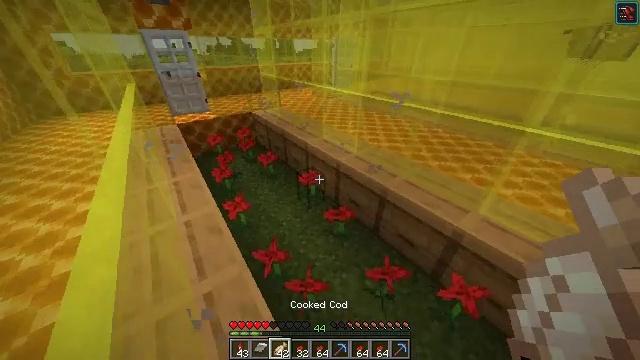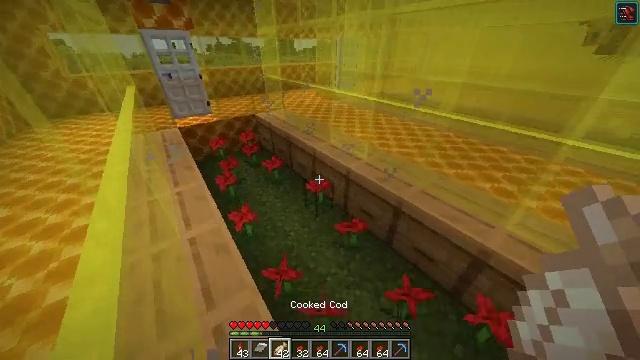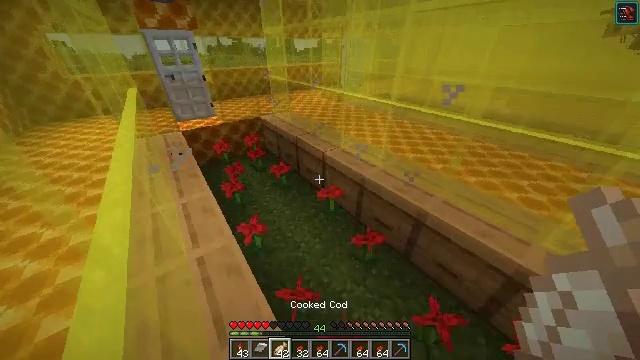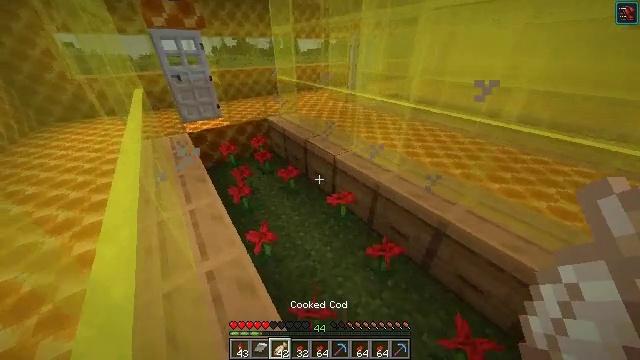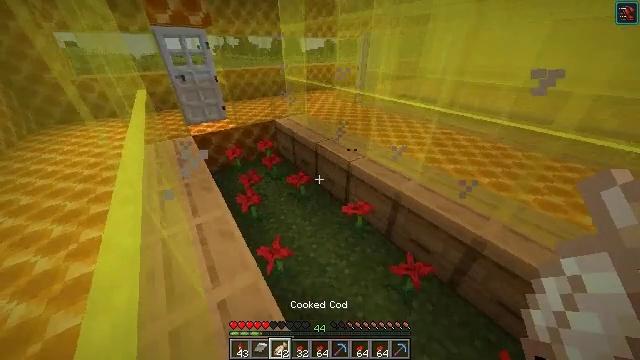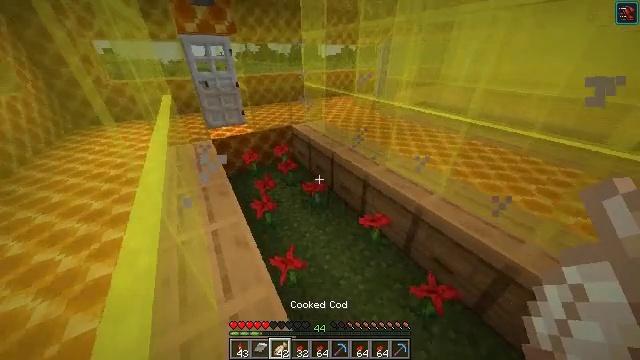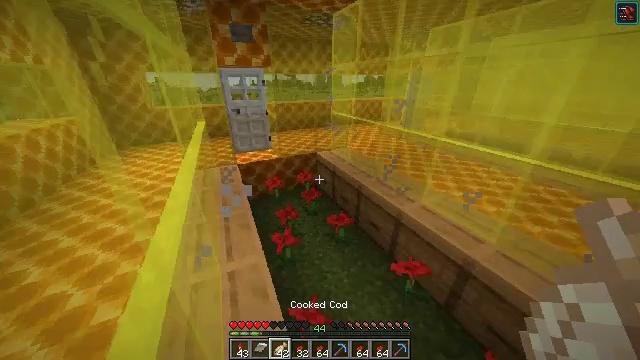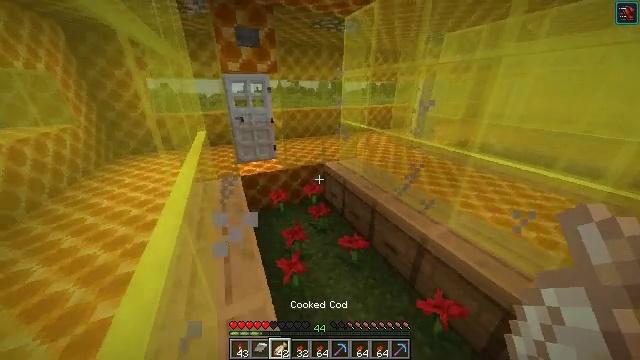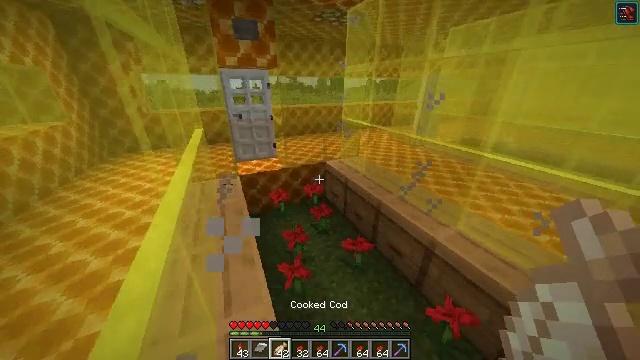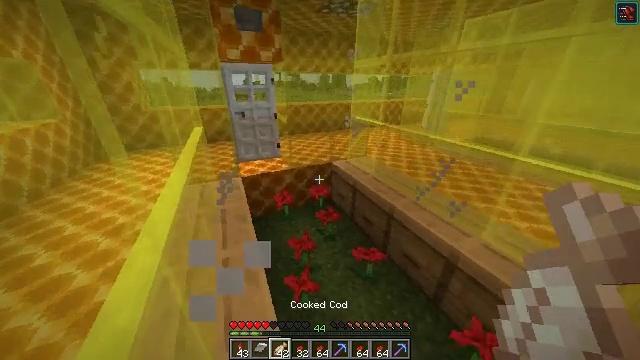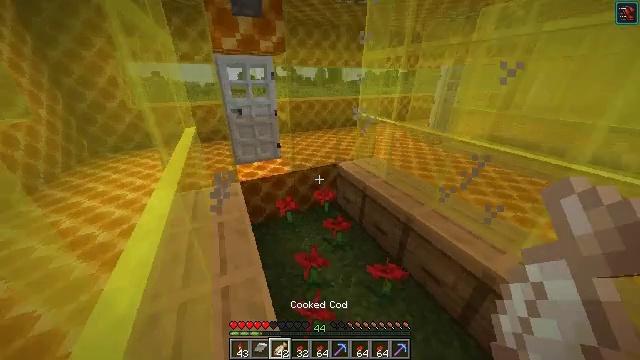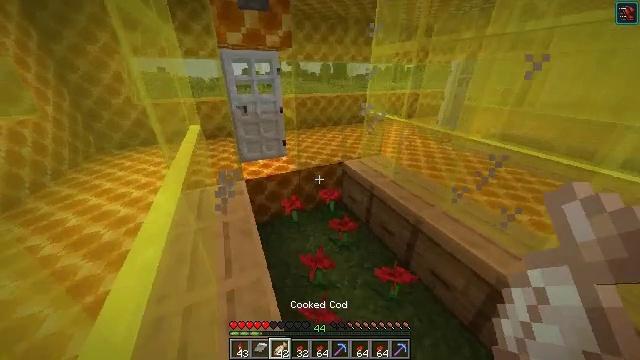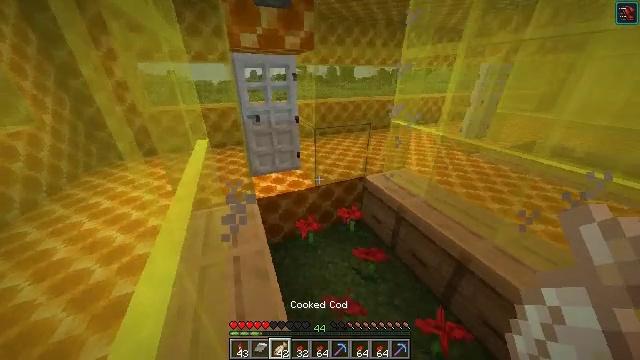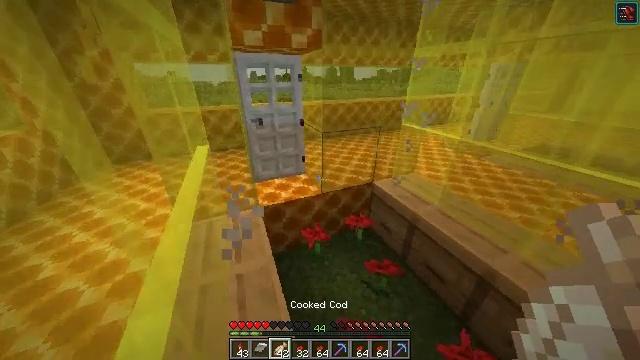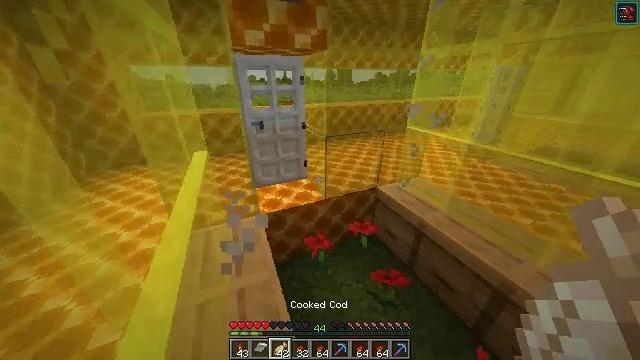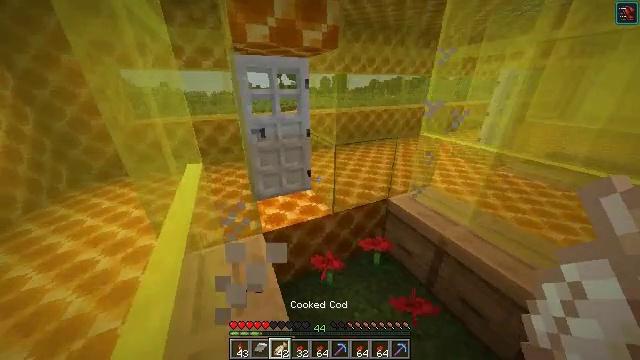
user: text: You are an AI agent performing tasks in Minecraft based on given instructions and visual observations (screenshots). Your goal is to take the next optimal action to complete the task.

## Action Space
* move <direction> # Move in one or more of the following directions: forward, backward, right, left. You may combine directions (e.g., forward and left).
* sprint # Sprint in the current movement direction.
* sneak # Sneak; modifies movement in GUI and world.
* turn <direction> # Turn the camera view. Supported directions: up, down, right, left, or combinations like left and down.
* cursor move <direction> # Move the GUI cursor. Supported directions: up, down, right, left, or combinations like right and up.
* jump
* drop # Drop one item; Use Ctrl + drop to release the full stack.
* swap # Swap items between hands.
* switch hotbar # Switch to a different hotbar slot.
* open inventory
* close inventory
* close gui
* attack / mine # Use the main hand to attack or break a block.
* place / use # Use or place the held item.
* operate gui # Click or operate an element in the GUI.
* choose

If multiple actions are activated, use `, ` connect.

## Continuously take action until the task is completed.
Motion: motion action
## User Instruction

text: Get a honey block by mixing honey bottles in the crafting table.
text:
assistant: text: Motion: move forward and move left
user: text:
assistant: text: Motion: move forward and move left
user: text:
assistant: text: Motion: move forward and move left
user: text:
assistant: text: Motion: move forward and move left
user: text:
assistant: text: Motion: move forward and move left, turn left and up
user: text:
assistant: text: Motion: move forward and move left, turn left and up
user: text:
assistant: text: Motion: move forward and move left, turn up
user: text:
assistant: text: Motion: move forward and move left
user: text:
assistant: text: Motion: move forward and move left
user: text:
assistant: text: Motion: move forward and move left, turn right and down
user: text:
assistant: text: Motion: move forward and move left, turn left and down
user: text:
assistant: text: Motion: move forward and move left, turn left
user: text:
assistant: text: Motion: move forward and move left
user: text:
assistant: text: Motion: move forward and move left
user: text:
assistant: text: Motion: move forward and move left, turn right and up
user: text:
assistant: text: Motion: move forward and move left, turn up
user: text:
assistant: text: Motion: move forward and move left, turn up
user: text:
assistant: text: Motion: move forward and move left, turn right and up
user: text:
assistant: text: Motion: move forward and move left, turn right and up
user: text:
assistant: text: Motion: turn right and up
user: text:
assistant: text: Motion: turn right and up
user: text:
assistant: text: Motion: turn right and up
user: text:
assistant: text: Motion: turn right and up
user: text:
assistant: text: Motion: turn right
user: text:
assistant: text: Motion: turn right and up
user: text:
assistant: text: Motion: turn right and up
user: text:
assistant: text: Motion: turn right
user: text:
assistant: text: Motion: no_op
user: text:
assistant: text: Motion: no_op
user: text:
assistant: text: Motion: no_op